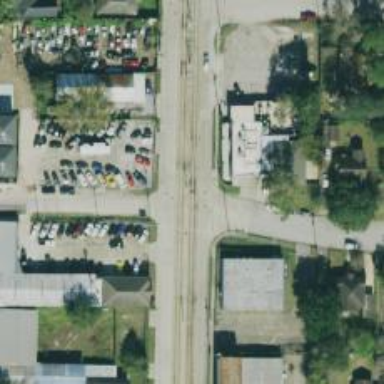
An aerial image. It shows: Light rail electrified with contact line.